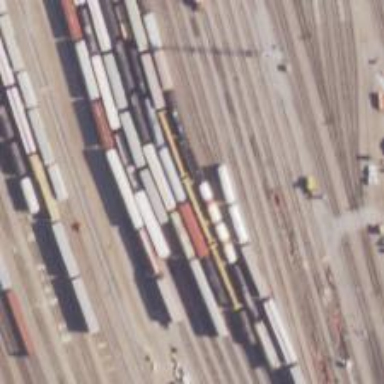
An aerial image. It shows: Railway yard in service.